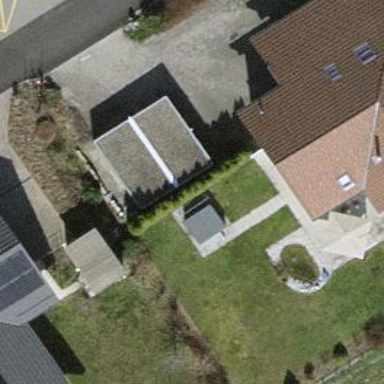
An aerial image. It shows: Part of building.